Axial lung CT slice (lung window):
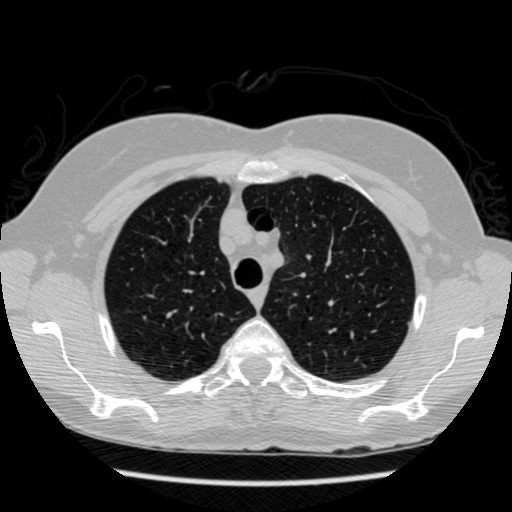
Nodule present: no